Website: apple
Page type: payment
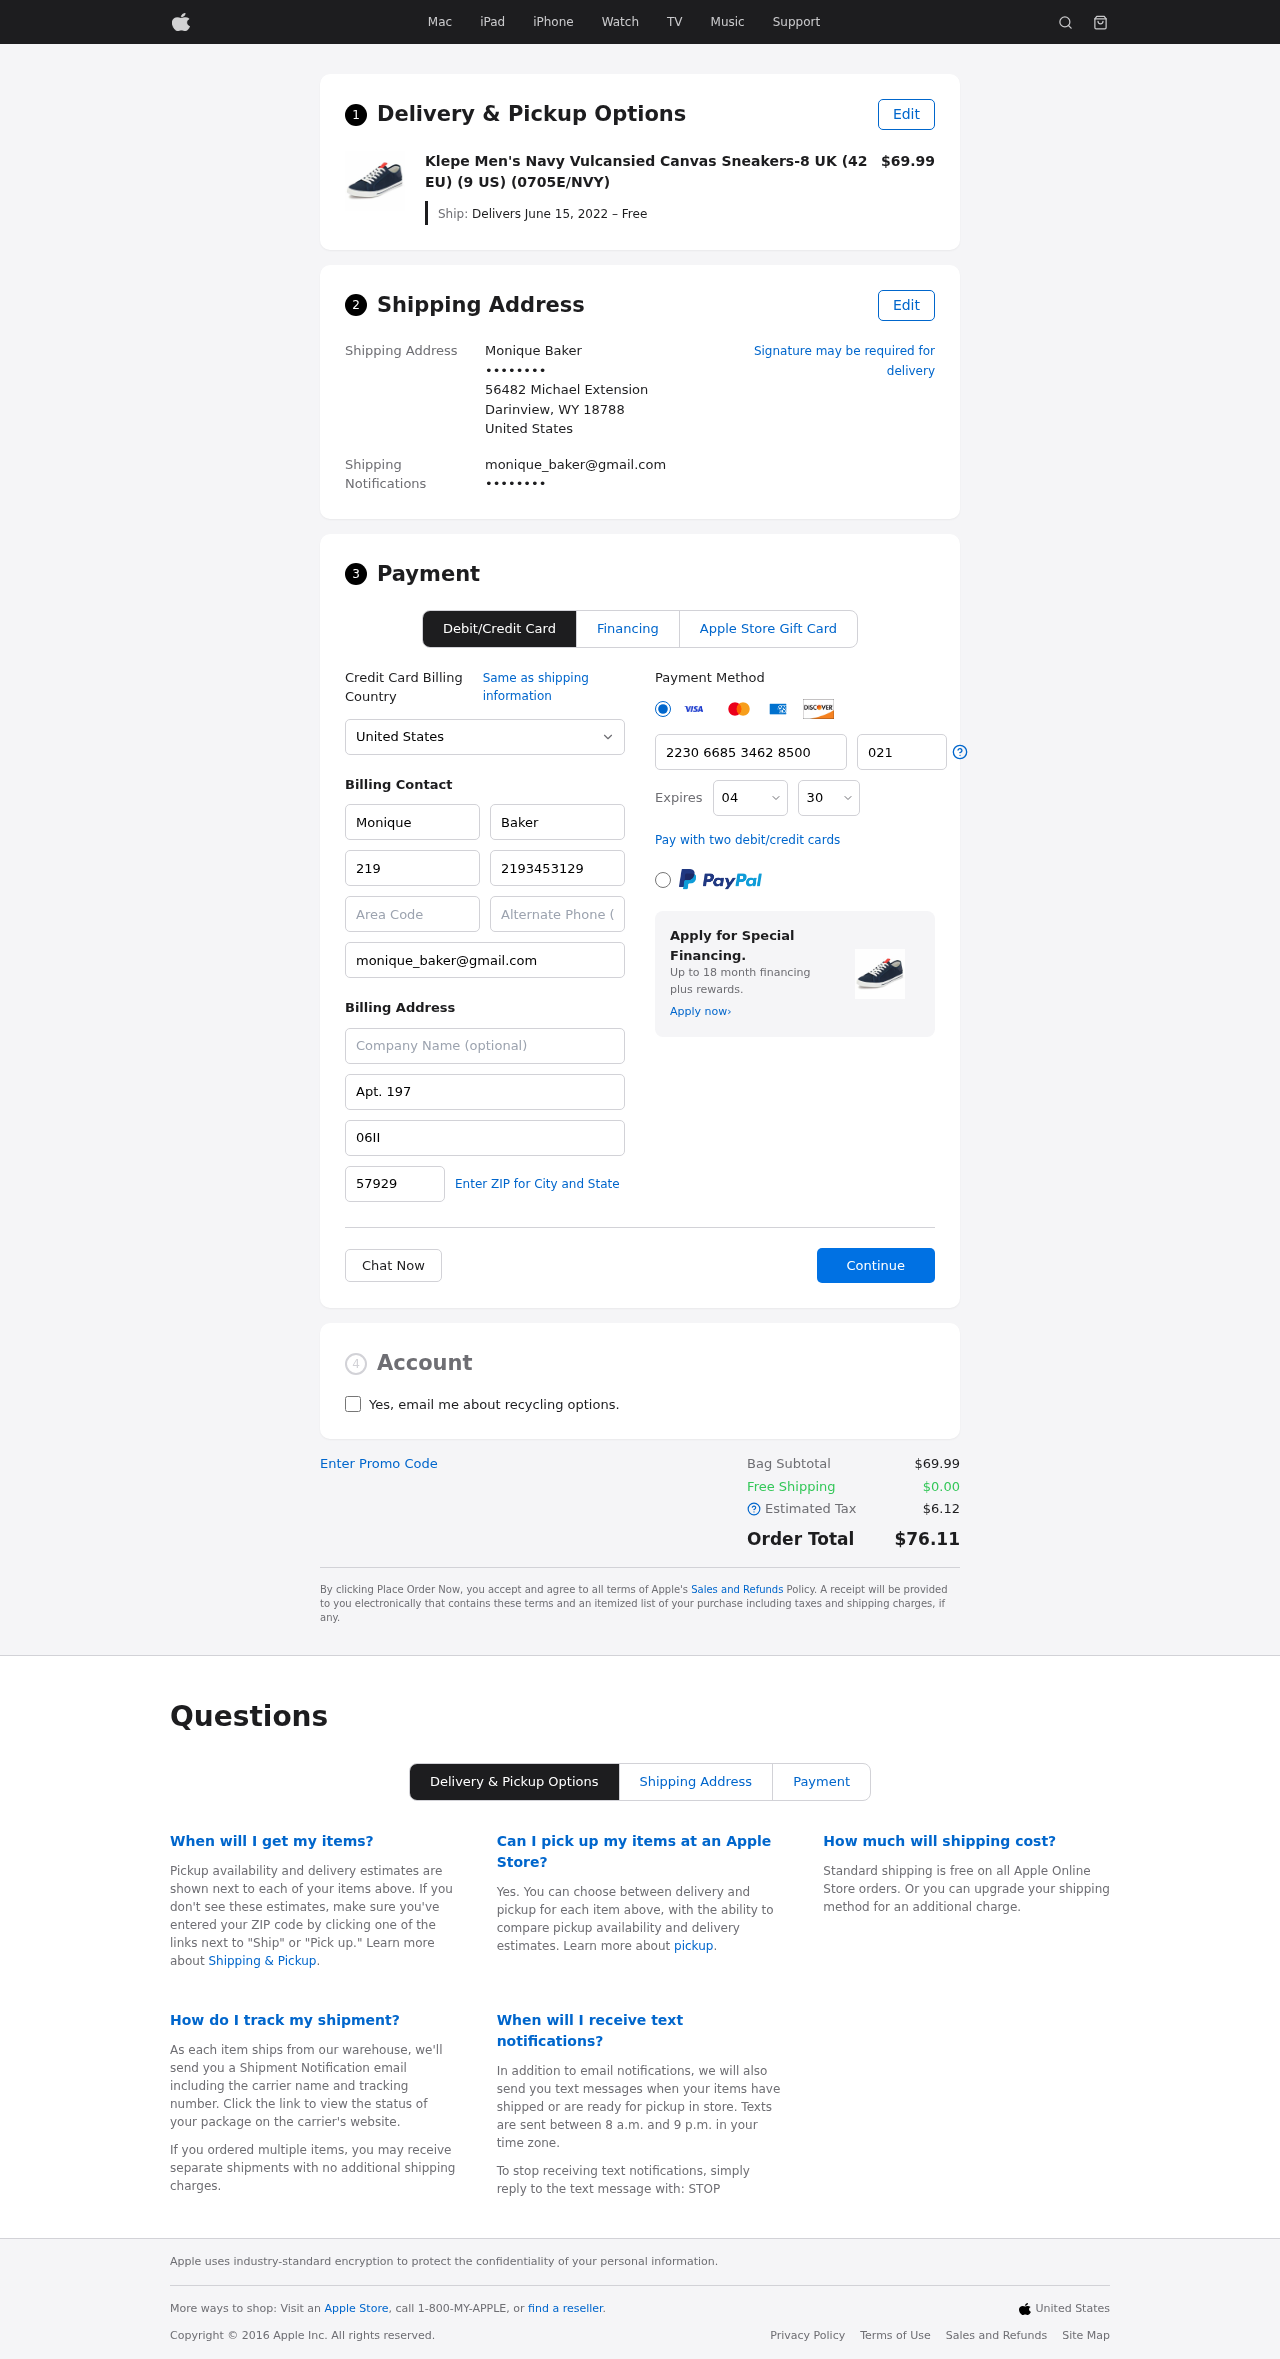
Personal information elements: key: PII_CARD_CVV
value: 021
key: PII_CARD_EXPIRY_MONTH
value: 04
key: PII_CARD_EXPIRY_YEAR
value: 30
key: PII_CARD_NUMBER
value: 2230 6685 3462 8500
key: PII_CITY_STATE_ZIP
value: Darinview, WY 18788
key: PII_COUNTRY
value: United States
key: PII_EMAIL
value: monique_baker@gmail.com
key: PII_EMAIL2
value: monique_baker@gmail.com
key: PII_FIRSTNAME
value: Monique
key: PII_FULLNAME
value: Monique Baker
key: PII_LASTNAME
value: Baker
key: PII_PHONE3
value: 2193453129
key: PII_PHONE_AREA
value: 219
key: PII_POSTCODE2
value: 57929
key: PII_SECURITY_CODE
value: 06II
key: PII_STREET
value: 56482 Michael Extension
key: PII_STREET2
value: Apt. 197
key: PII_PHONE
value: ••••••••
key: PII_PHONE2
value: ••••••••
Product elements: key: PRODUCT1_NAME
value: Klepe Men's Navy Vulcansied Canvas Sneakers-8 UK (42 EU) (9 US) (0705E/NVY)
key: PRODUCT1_PRICE
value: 69.99
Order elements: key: ORDER_DELIVERY_DATE
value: Delivers June 15, 2022 – Free
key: ORDER_SUBTOTAL
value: $69.99
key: ORDER_SHIPPING_COST
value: $0.00
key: ORDER_TAX
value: $6.12
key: ORDER_TOTAL
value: $76.11